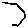
Label: hexagon